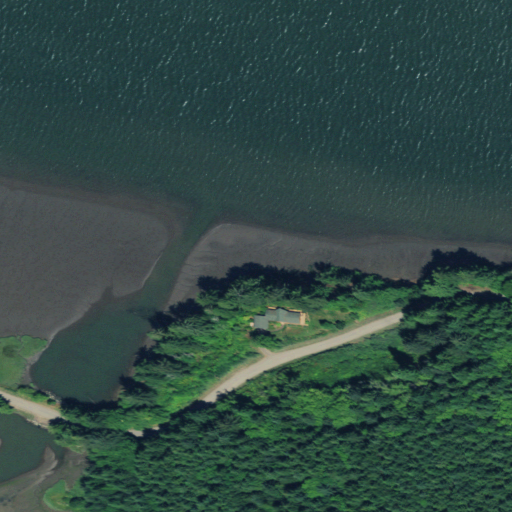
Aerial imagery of cape in Oregon named Green Point containing open water, evergreen forest, open development, herbaceous wetlands, low intensity development, medium intensity development, and barren land